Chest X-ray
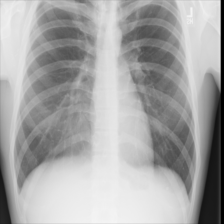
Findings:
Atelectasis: negative
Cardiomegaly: negative
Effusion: negative
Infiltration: negative
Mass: negative
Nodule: negative
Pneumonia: negative
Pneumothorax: negative
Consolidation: negative
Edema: negative
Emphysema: negative
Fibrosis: negative
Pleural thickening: negative
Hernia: negative